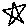
Label: star